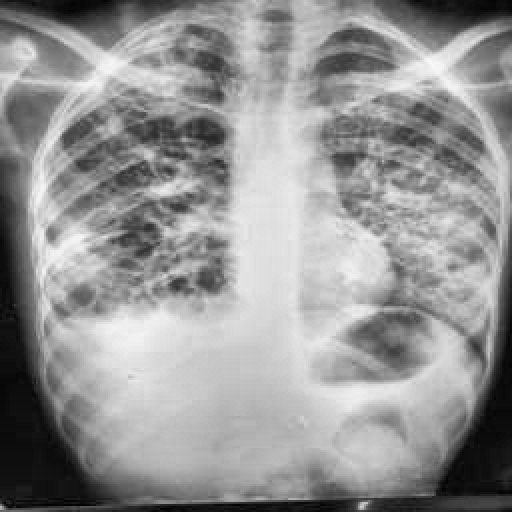
Finding: TUBERCULOSIS